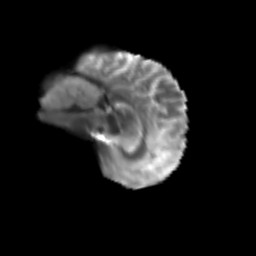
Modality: T2w
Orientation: sagittal
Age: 74
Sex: female
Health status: ill
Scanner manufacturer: siemens
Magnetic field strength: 3 T
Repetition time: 8.7 s
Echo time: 0.11 s